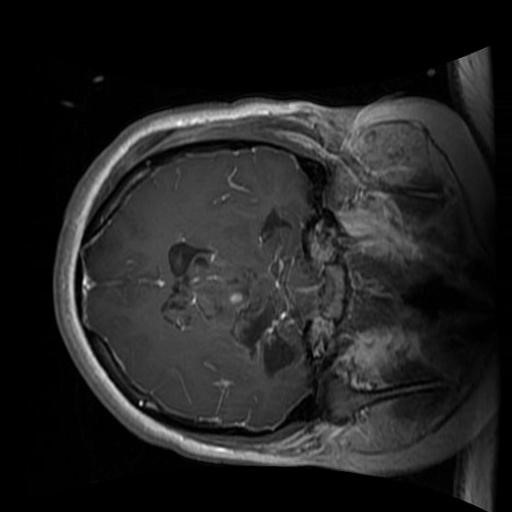
Label: brain_glioma